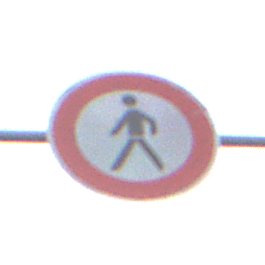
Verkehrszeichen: VerbotFussgaenger
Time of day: SunriseSunset
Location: Outdoor (Urban)
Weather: PartlyCloudy
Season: NotSpecified
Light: Natural